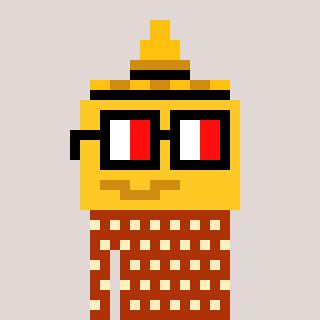
a pixel art character with square glasses with black frames and red eyes, a mustard-shaped head and a hotbrown-colored body on a warm background